Question: I have an elliptical particles system and I am trying to calculate the angle between the major axis of each particle and the vector of the distance from the center of the next particle. This picture should illustrate nicely, I hope.

In this example I initialize two particles at (0,0) and (10,-10). The angle of each particle relative to the Cartesian system is 45 degrees. So these 2 are parallel to each other. I want to calculate the angles that I have marked as 90 degree angles in the picture.
For this, I have made this function, using the dot product:
'''
double temp = 0;
double result = 0;
double cosPhi = 0;
double dotProd = 0;
double cosTheta = cos(current->getTheta());
// If Theta = PI/2, there is a tiny difference between this rounded value
// and the exact value of PI/2 due to double precision representation. This
// gives cos(PI/2) = 6*10^-17 instead of 0. So, manually set cos(PI/2) = 0.
if(almostEqual(cosTheta,0))
cosTheta = 0;
double cellLengthX = current->getLength()*cosTheta;
double cellLengthY = current->getLength()*sin(current->getTheta());
double dist = Distance(current, next);
if(dist == 0)
return 0.0;
//cout << "Dist " << dist << endl;
// calculate the vector of distance
// next - current, because the end of the vector is the next cell,
// while the start of the vector is the current cell.
double distX = next->getCurrX() - current->getCurrX();
double distY = next->getCurrY() - current->getCurrY();
//cout <<"DistX " << distX <<" DistY " << distY << endl;
// Dot product
dotProd = cellLengthX*distX + cellLengthY*distY;
//cout << "DotP " << dotProd << endl;
// angle from formula : vector_a*vector_b = |a||b|cos(phi)
cosPhi = dotProd/(current->getLength()*dist);
cout << "aCos " << acos(cosPhi) << endl;
if(cosPhi == 1) // 0 degrees
{
return 0;
}
else if(cosPhi == -1) // 180 degrees
{
return M_PI;
}
else if(cosPhi == 0) // 90 or 270 degrees
{
if(distX>0 || distY>0)
return M_PI_2; // 90
else
return 3*M_PI_2; // 270
}
else if(-distX<=0 && -distY <0) // 1st quadrant -distX<=0
{
//cout << "Angle 1st :" << acos(cosPhi) << endl;
return acos(cosPhi);
}
else if(-distX>=0 && -distY >0) // 3rd quadrant -distX>=0
{
temp = acos(cosPhi);
result = M_PI_2 + temp;
//cout << "Angle 3rd :" << result << endl;
return result;
}
else if(-distX >0 && -distY <=0) // 2nd quadrant -distY <=0
{
//cout << "Angle 2nd :" << acos(cosPhi) << endl;
return acos(cosPhi);
}
else if(-distX <0 && -distY >=0) // 4th quadrant -distY >=0
{
temp = acos(cosPhi);
result = 3*M_PI_2 + temp;
//cout << "Angle 4th :" << result << endl;
return result;
}
'''
This method worked in principle, but there is something wrong when I judge in which quadrant to assign the return of 'acos(cosPhi)'. As I have read from others on SO (and found out myself) there is a problem with 'acos' because you don't know in which quadrant to assign the final angle.
So I made a method using atan2(y,x):
'''
double x1, y1, x2, y2, phi1, phi2, theta, omega;
omega = 0;
theta = current->getTheta();
phi1 = 0;
phi2 = 0;
x1 = current->getLength()*cos(theta);
y1 = current->getLength()*sin(theta);
x2 = next->getCurrX() - current->getCurrX();
y2 = next->getCurrY() - current->getCurrY();
//phi1 = atan2(y1,x1);
//phi2 = atan2(y2,x2);
omega = atan2(y2-y1,x2-x1);//phi2 - phi1;
cout << phi1 << " " << phi2 << " " << omega << endl;
return omega;
'''
But what I get back is -90 degrees for the first particle (I guess it's OK) and -180 degrees for the second particle which is not OK. Any help would be really appreciated.
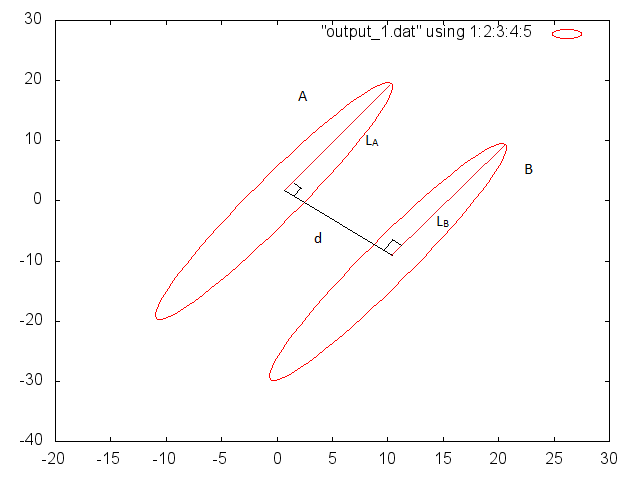
Answer: It's hard to be sure, based on your description, but... Try this:
'''
double x2, y2, theta, omega;
theta = current->getTheta();
x2 = next->getCurrX() - current->getCurrX();
y2 = next->getCurrY() - current->getCurrY();
omega = atan2(y2,x2) - theta;
cout << omega << endl;
return omega;
'''